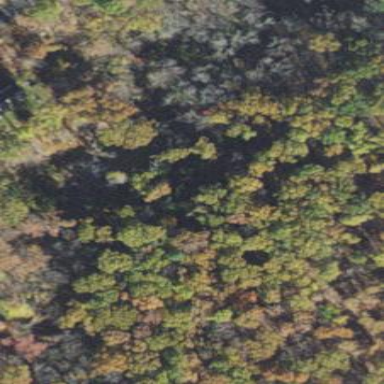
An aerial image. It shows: Existing preserved open space in the woodland.